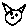
Label: cat